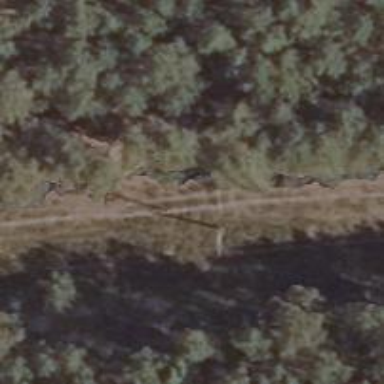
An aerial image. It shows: Power pole.